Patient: sex M, age 74
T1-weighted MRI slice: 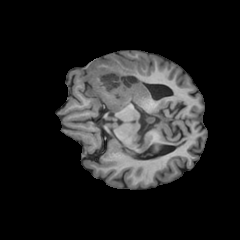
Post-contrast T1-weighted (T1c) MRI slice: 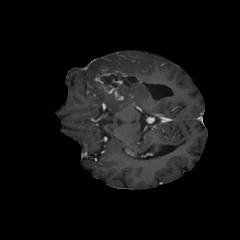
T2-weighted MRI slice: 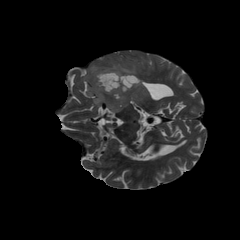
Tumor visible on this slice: yes
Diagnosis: Glioblastoma, IDH-wildtype
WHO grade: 4